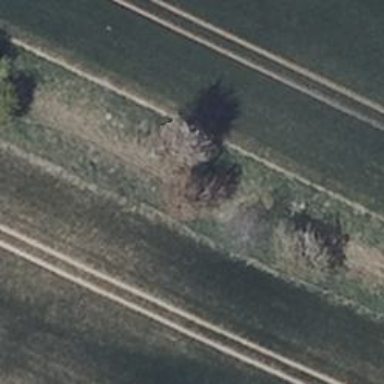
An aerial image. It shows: Deciduous broadleaved tree.